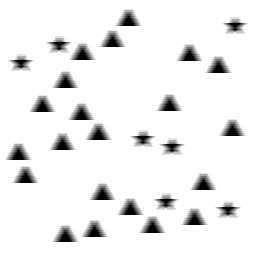
Squares: 0
Triangles: 21
Stars: 7
Total shapes: 28